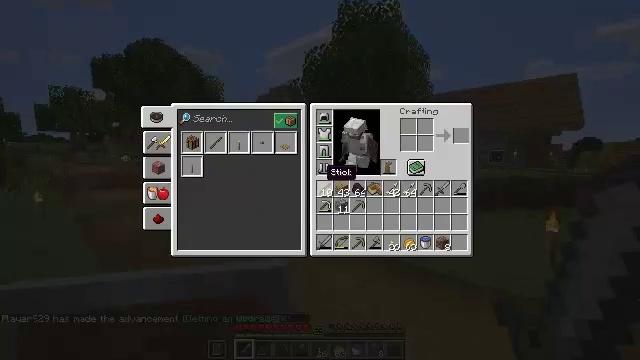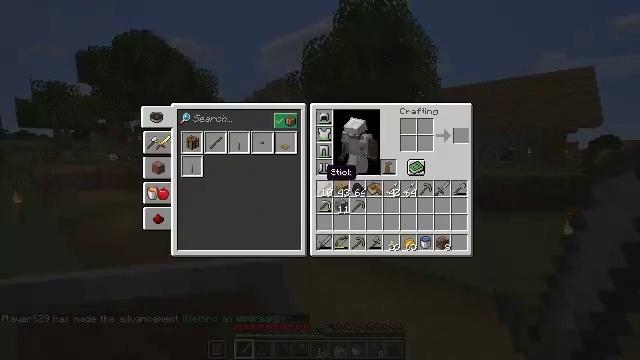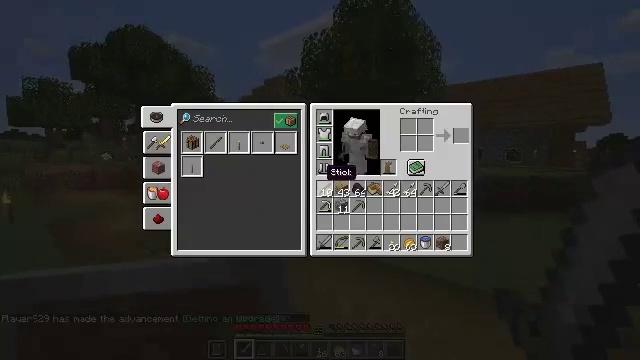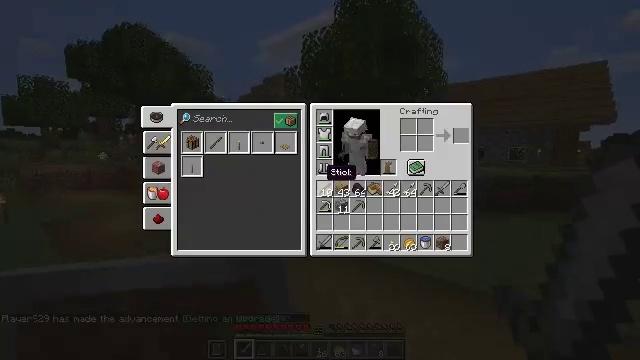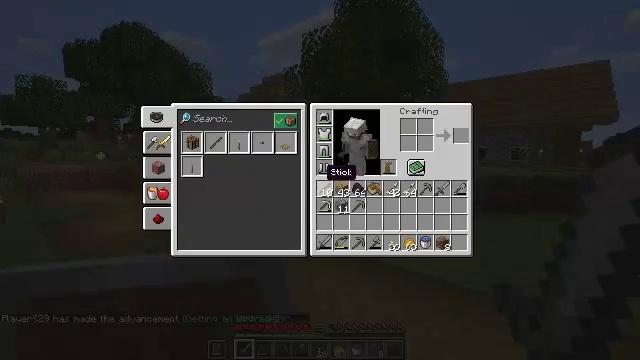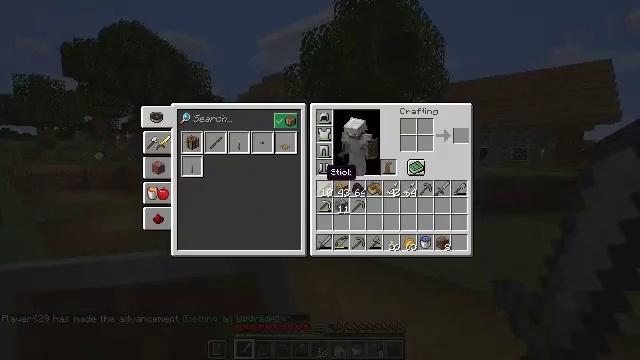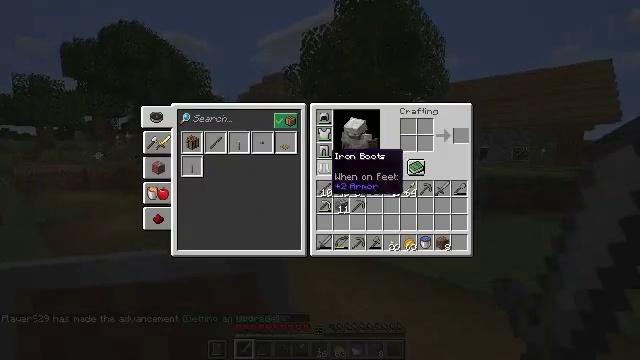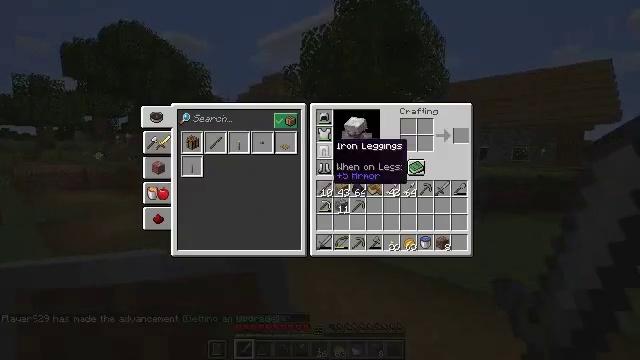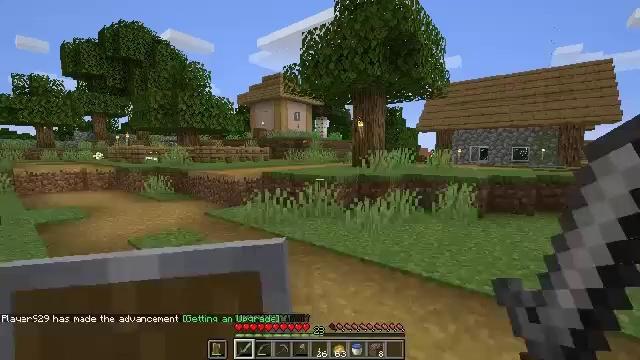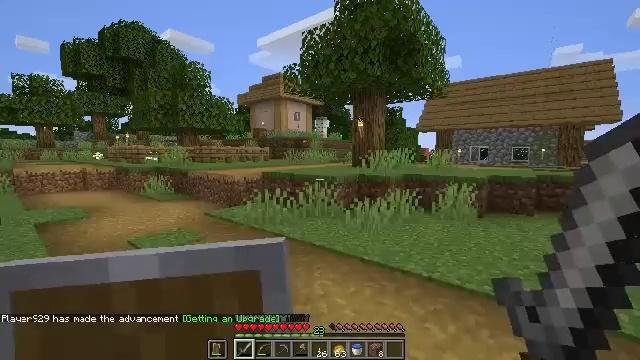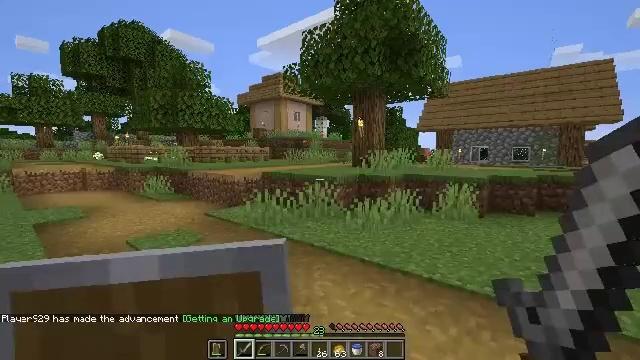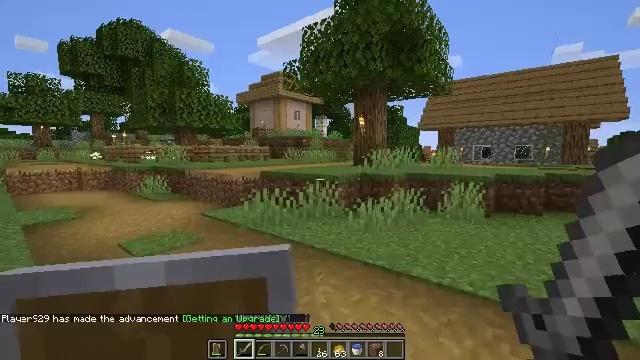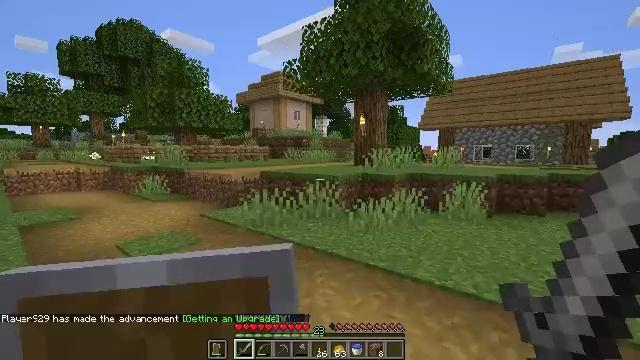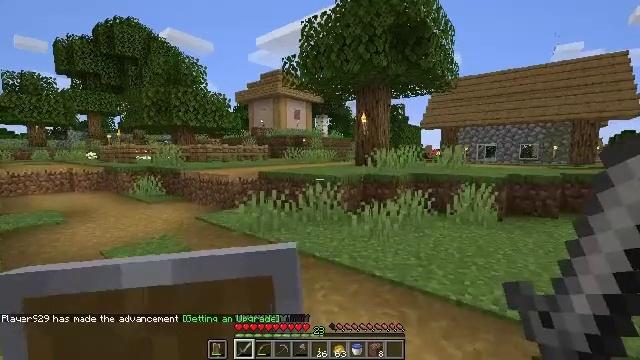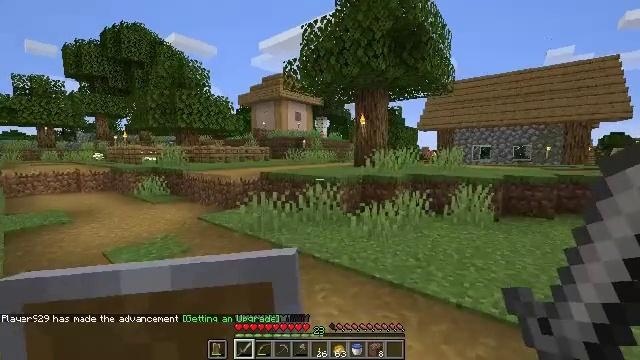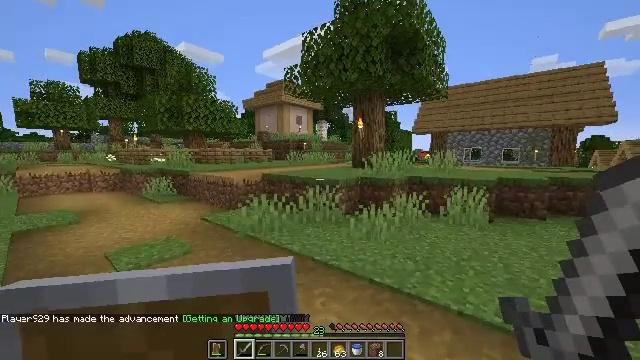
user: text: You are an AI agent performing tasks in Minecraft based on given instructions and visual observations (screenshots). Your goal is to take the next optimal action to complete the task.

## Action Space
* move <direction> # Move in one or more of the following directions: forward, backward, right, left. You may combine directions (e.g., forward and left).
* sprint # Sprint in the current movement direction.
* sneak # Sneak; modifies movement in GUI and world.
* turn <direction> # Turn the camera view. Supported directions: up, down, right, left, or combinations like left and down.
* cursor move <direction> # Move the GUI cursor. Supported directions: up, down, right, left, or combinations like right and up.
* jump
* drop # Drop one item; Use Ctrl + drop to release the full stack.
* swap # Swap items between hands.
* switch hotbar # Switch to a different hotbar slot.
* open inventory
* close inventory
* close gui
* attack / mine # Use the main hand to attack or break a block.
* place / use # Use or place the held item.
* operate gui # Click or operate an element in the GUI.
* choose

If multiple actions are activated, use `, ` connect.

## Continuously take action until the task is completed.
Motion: motion action
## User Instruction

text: Craft a blue bed.
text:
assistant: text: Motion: no_op
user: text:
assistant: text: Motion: no_op
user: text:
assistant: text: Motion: no_op
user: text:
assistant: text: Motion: no_op
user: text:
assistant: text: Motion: no_op
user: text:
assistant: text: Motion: turn up
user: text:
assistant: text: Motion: turn up
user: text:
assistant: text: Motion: no_op
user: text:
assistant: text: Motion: no_op
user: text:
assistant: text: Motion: move forward
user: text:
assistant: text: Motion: move forward
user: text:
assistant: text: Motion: move forward
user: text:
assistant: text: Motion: move forward, sprint
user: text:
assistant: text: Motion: move forward, sprint
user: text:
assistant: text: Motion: move forward
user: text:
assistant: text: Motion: move forward
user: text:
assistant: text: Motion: move forward
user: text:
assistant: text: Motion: move forward
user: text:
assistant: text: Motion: move forward
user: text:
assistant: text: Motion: move forward
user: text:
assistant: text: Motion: move forward
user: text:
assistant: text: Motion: move forward
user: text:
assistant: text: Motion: move forward
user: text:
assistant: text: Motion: move forward
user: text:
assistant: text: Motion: move forward
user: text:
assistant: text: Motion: move forward
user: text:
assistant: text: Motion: move forward
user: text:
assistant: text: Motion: move forward
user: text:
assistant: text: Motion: move forward
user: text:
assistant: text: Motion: move forward, jump